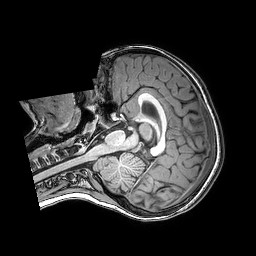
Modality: T1w
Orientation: axial
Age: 5
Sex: female
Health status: healthy